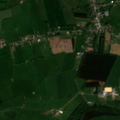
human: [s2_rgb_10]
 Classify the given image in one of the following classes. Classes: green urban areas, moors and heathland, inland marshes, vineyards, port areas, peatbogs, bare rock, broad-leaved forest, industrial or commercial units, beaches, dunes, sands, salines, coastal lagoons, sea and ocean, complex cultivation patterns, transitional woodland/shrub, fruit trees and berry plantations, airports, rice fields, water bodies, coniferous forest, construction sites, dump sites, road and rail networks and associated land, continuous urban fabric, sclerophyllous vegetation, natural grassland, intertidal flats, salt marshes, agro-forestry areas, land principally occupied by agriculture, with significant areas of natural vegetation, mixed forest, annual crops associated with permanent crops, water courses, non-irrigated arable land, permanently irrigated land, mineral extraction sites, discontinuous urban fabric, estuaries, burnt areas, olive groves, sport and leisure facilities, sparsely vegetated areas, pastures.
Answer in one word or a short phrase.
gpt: discontinuous urban fabric, pastures, complex cultivation patterns, broad-leaved forest